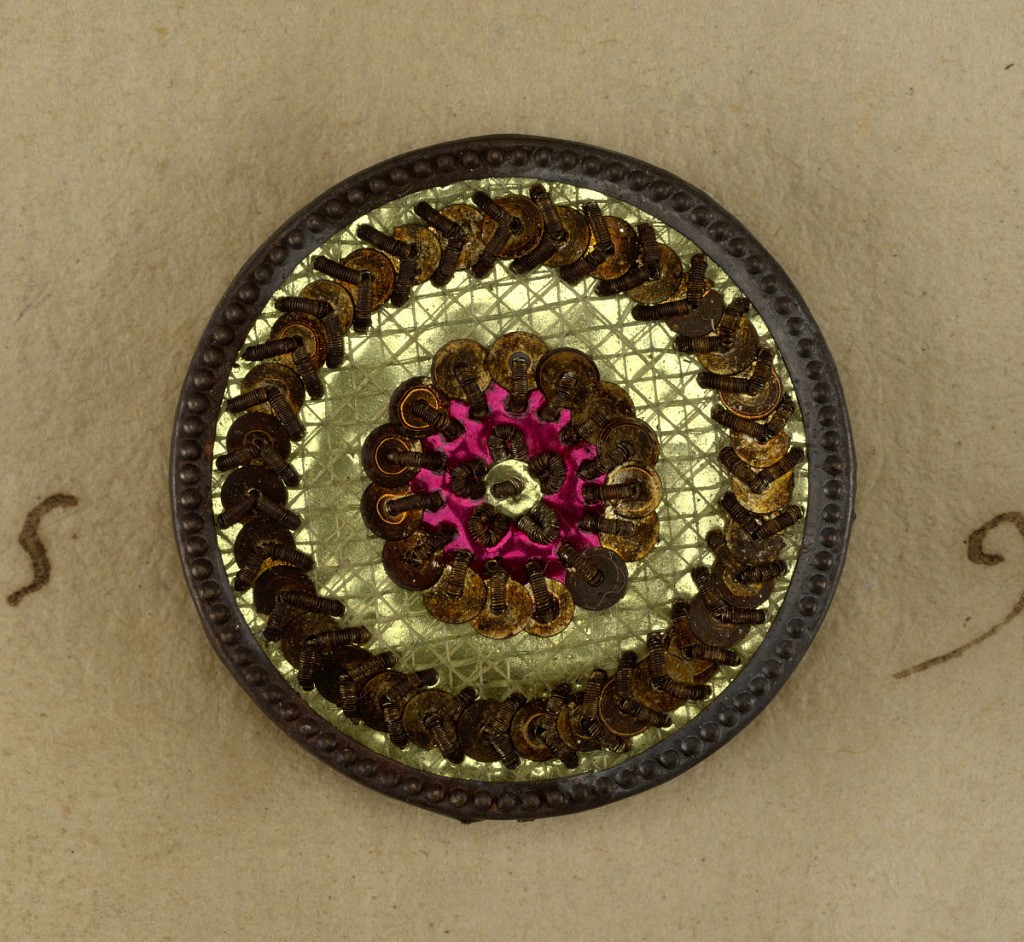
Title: Button
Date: late 18th century
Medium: Paper, metal foil, thread, paillettes
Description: Folding envelope of paper with tie closure; used as a case for ten circular buttons.

On card 14